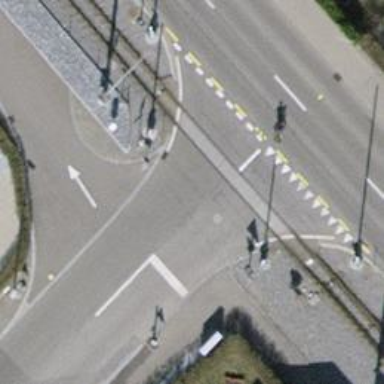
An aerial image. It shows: Level crossing with double half barrier.